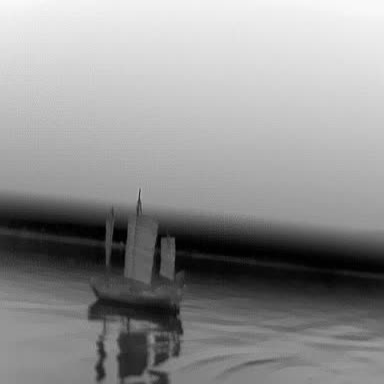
There is a sailboat in the infrared image.